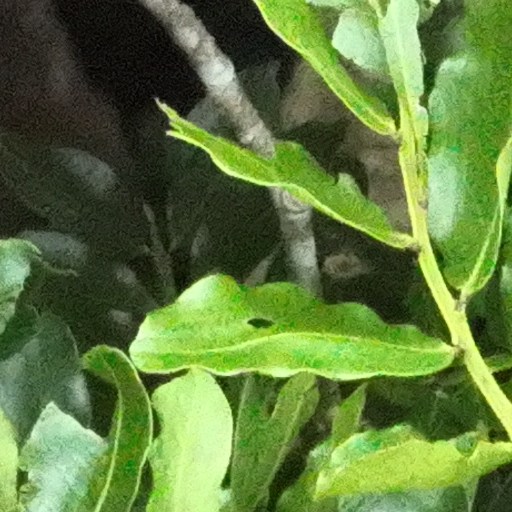
Species: Dipteryx oleifera
GBIF accepted scientific name: Dipteryx oleifera
Crown area (m\u00b2): 504.009